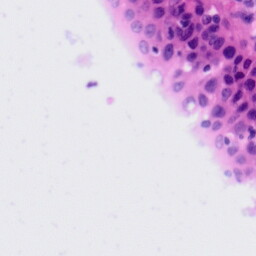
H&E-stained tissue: Tonsil